Question: I am trying to get a Make/Model/Year form running properly... and while I've got the UI part of it working good... on retriving the results I am stumped
The fields are generated like this:
'''
<div class="input-group">
<input type="text" placeholder="Vehicle Model for This Make" id="PartVehModel0" name="PartVehModel[Chevy]" class="form-control">
<span style="cursor:pointer;" onclick="$(this).parent().remove();$('#vYear' + $(this).parent().find('input').val()).remove();" class="input-group-addon"><i class="fa fa-fw fa-minus-square-o"></i></span>
<span onclick="addChildGroup($(this).parent().find('input'), 2, '#vYear');" style="cursor:pointer;" class="input-group-addon"><i class="fa fa-chevron-right fa-fw"></i></span>
</div>
<div class="input-group">
<input type="text" placeholder="Vehicle Model for This Make" id="PartVehModel1" name="PartVehModel[Chevy]" class="form-control">
<span style="cursor:pointer;" onclick="$(this).parent().remove();$('#vYear' + $(this).parent().find('input').val()).remove();" class="input-group-addon"><i class="fa fa-fw fa-minus-square-o"></i></span>
<span onclick="addChildGroup($(this).parent().find('input'), 2, '#vYear');" style="cursor:pointer;" class="input-group-addon"><i class="fa fa-chevron-right fa-fw"></i></span>
</div>
'''
etc...
When I try to do a 'var_dump' of the '$_POST['PartVehModel']' I can only ever see the 1st item, and nothing else. For instance: I may put in Chevy, Honda as Makes... CRV/Civic, and Corvette/Malibu as respective models, and then a ton of years for each model, but all I ever get back is:
'''
array(2) {
[0]=>
string(5) "Chevy"
[1]=>
string(5) "Honda"
}
array(2) {
["Honda"]=>
string(5) "Civic"
["Chevy"]=>
string(6) "Malibu"
}
array(4) {
["Civic"]=>
string(4) "2003"
["CRV"]=>
string(4) "2001"
["Malibu"]=>
string(4) "1990"
["Corvette"]=>
string(4) "1968"
}
'''
From the following form:

my javascript producing this is:
'''
var $ct = 0;
function addFormField(which, initialEle, val){
var $nField;
$iEle = $(initialEle);
$iEle.find('i').removeClass('fa-plus-square-o');
$iEle.find('i').addClass('fa-minus-square-o');
switch(which){
case 1: // make
$iEle.attr('onclick', '$(this).parent().remove();$('#vModel' + $(this).parent().find('input').val()).remove();');
$nField = '<div class="input-group"><input type="text" class="form-control" name="PartVehMake[]" id="PartVehMake'+$ct+'" placeholder="Vehicle Make for This Part" /><span class="input-group-addon" onclick="addFormField(1, this);" style="cursor:pointer;"><i class="fa fa-plus-square-o fa-fw"></i></span><span class="input-group-addon" style="cursor:pointer;" onclick="addChildGroup('#PartVehMake'+$ct+'', 1, '#vModel');"><i class="fa fa-chevron-right fa-fw"></i></span></div>';
$('#vMake').append($nField);
$ct++;
break;
case 2: // model
$iEle.attr('onclick', '$(this).parent().remove();$('#vYear' + $(this).parent().find('input').val()).remove();');
$nField = '<div class="input-group"><input type="text" class="form-control" name="PartVehModel['+val+']" id="PartVehModel'+$ct+'" placeholder="Vehicle Model for This Make" /><span class="input-group-addon" onclick="addFormField(2, this, '' + val + '');" style="cursor:pointer;"><i class="fa fa-plus-square-o fa-fw"></i></span><span class="input-group-addon" style="cursor:pointer;" onclick="addChildGroup($(this).parent().find('input'), 2, '#vYear');"><i class="fa fa-chevron-right fa-fw"></i></span></div>';
$('#' + $iEle.parent().parent().attr('id')).append($nField);
$ct++;
break;
case 3: // year
$iEle.attr('onclick', '$(this).parent().remove();');
$nField = '<div class="input-group"><input type="text" class="form-control" name="PartVehYear['+val+']" id="PartVehYear'+$ct+'" placeholder="Vehicle Year for This Model" /><span class="input-group-addon" onclick="addFormField(3, this, '' + val + '');" style="cursor:pointer;"><i class="fa fa-plus-square-o fa-fw"></i></span></div>';
$('#' + $iEle.parent().parent().attr('id')).append($nField);
$ct++;
break;
}
}
var $ct1 = 0;
function addChildGroup(val, which, where){
var $val = $(val).val();
var $whr = $(where);
var $nField;
if($val.length > 0){
switch(which){
case 1: //model
$whrID = where.replace('#', '') + $val;
$nField = '<div class="input-group"><input type="text" class="form-control" name="PartVehModel[' + $val + ']" id="PartVehModel'+$ct1+'" placeholder="Vehicle Model for This Make" /><span class="input-group-addon" onclick="addFormField(2, this, '' + $val + '');" style="cursor:pointer;"><i class="fa fa-plus-square-o fa-fw"></i></span><span class="input-group-addon" style="cursor:pointer;" onclick="addChildGroup($(this).parent().find('input'), 2, '#vYear');"><i class="fa fa-chevron-right fa-fw"></i></span></div>';
$whr.append('<div id="' + $whrID + '"><h5 style="margin-top:10px;">' + $val + '<span class="fa fa-minus pull-right" style="cursor:pointer;" onclick="$('#' + $whrID + '').remove();"></span></h5>' + $nField + '</div>');
$ct1++;
break;
case 2: //year
$whrID = where.replace('#', '') + $val;
$nField = '<div class="input-group"><input type="text" class="form-control" name="PartVehYear[' + $val + ']" id="PartVehYear'+$ct1+'" placeholder="Vehicle Year for This Model" /><span class="input-group-addon" onclick="addFormField(3, this, '' + $val + '');" style="cursor:pointer;"><i class="fa fa-plus-square-o fa-fw"></i></span></div>';
$whr.append('<div id="' + $whrID + '"><h5 style="margin-top:10px;">' + $val + '<span class="fa fa-minus pull-right" style="cursor:pointer;" onclick="$('#' + $whrID + '').remove();"></span></h5>' + $nField + '</div>');
$ct1++;
break;
}
}
}
'''
So, how can I get this "grouping" thing to work?
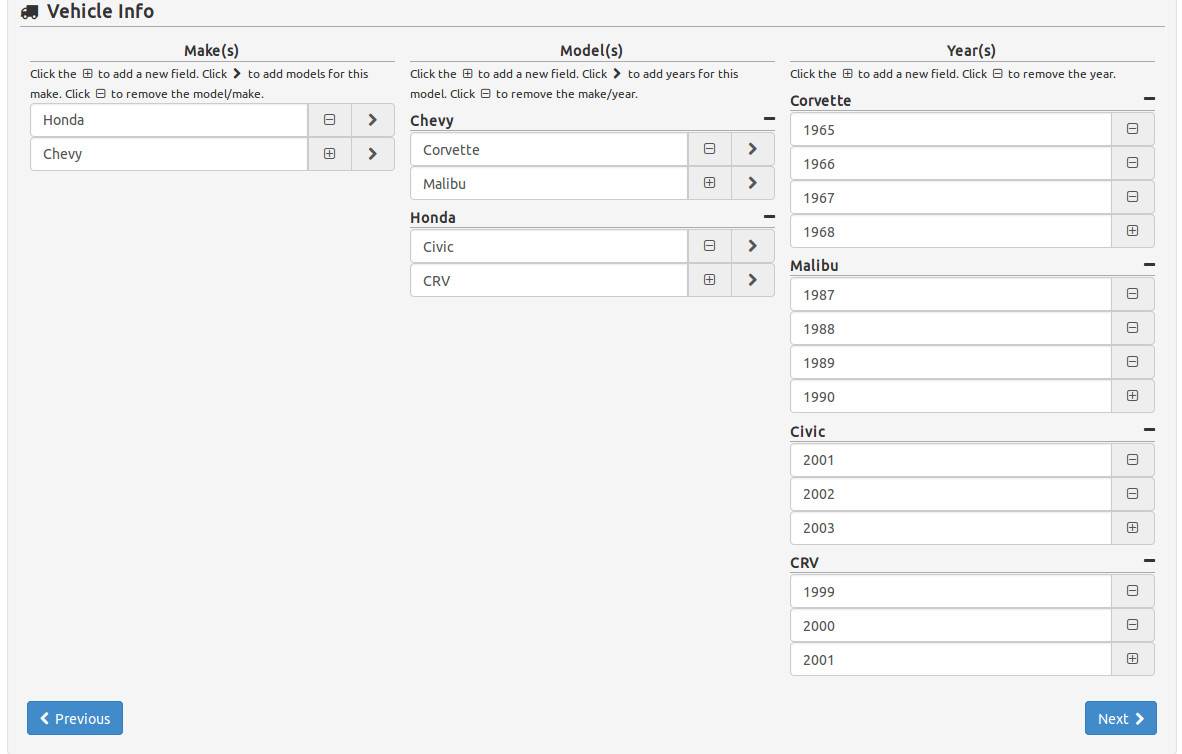
Answer: You need to use array syntax in your form:
'''
name="PartVehModel[Chevy][]"
'''